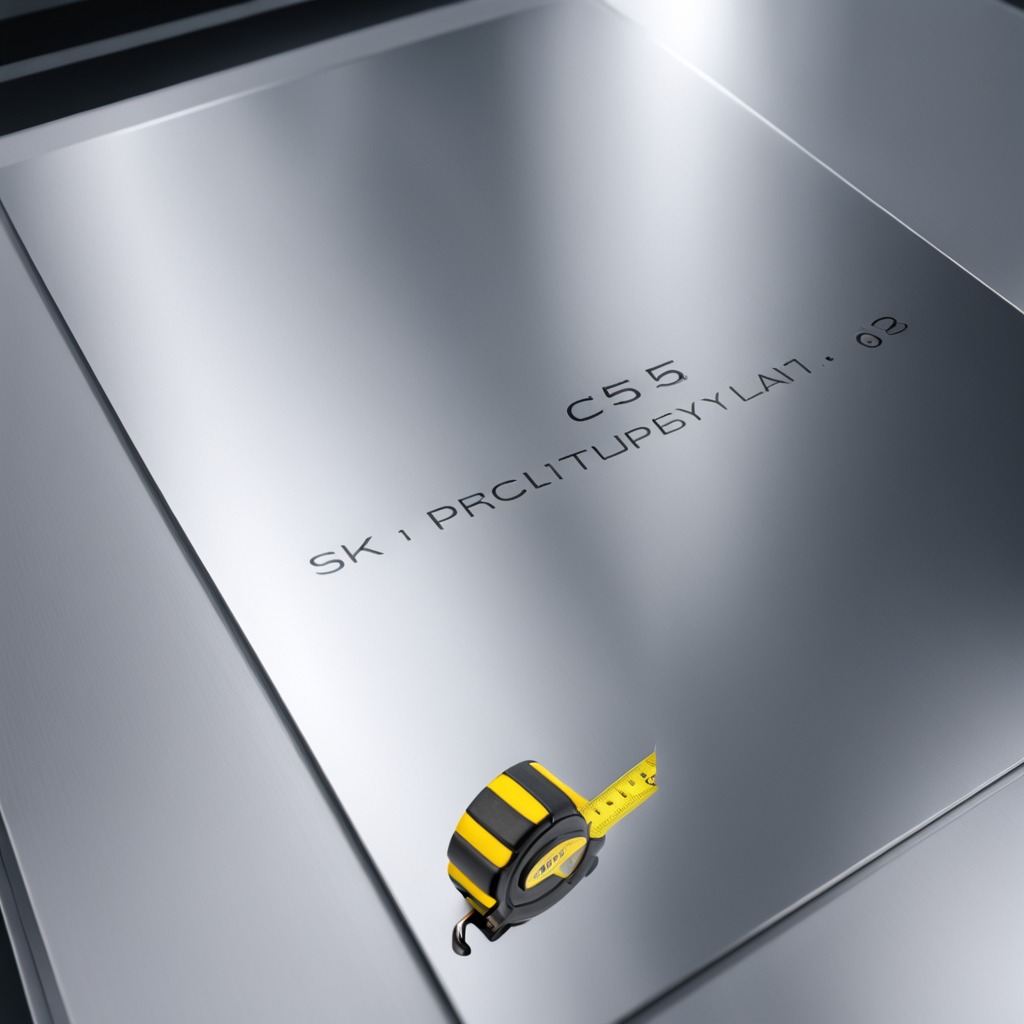
A measuring tape is lying on the stainless steel table in a high-end prototyping lab.